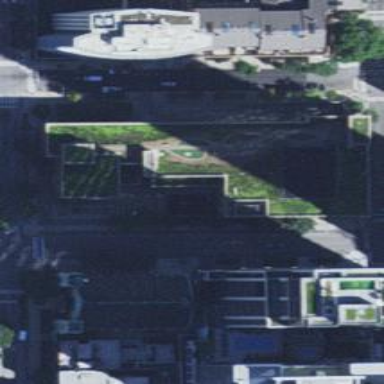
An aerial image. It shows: Sidewalk.